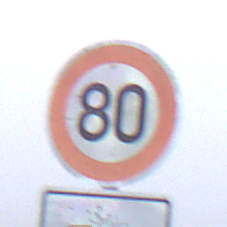
Verkehrszeichen: Geschwindigkeit80
Zusatzzeichen unten: Entfernungsangaben2
Umgebung: Outdoor, RoadRail
Tageszeit: MorningAfternoon
Wetter: Overcast
Licht: Natural
Jahreszeit: NotSpecified
Kontrast: LowContrast